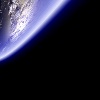
Label: space